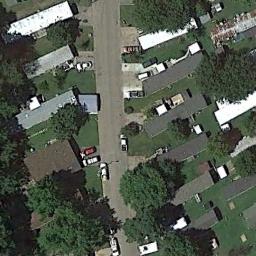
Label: mobile_home_park